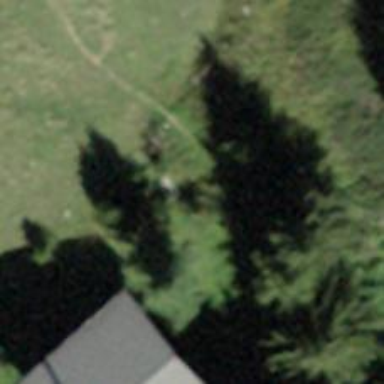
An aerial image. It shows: Dirt path.